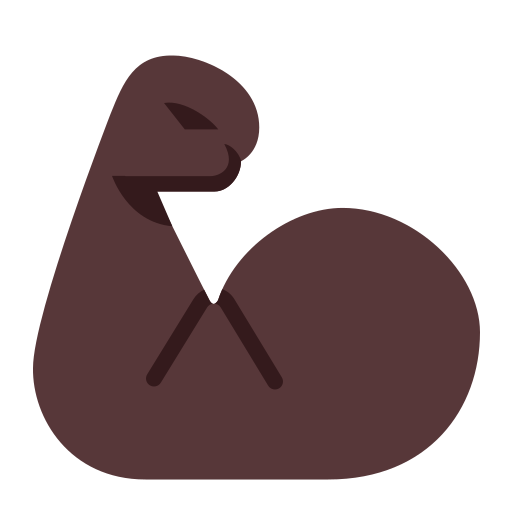
flexed biceps flat dark